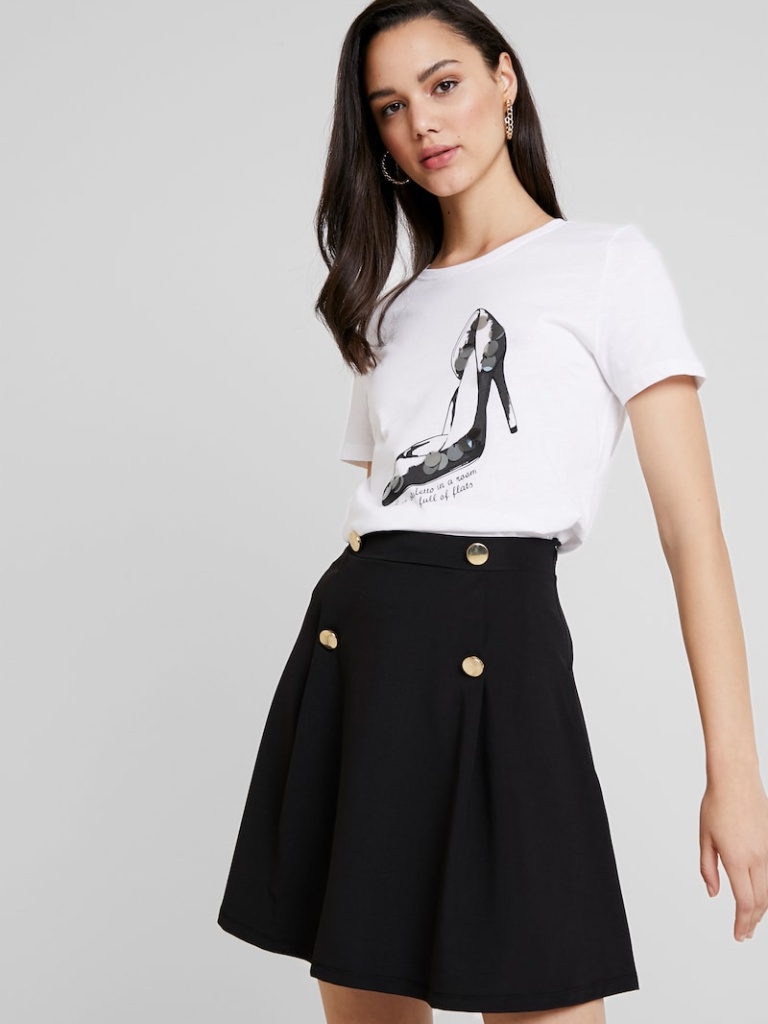
cotton tight short sleeve waist length Fully Tucked in crew t-shirt